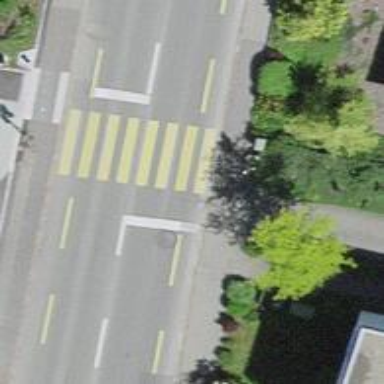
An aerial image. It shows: Road with traffic signals and zebra crossing with traffic signals.